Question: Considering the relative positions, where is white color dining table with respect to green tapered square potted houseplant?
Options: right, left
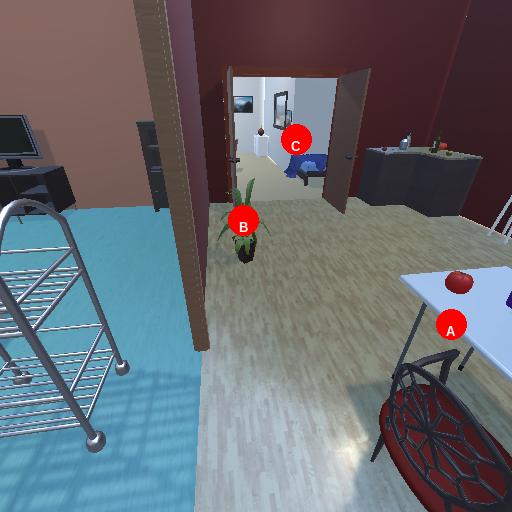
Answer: right